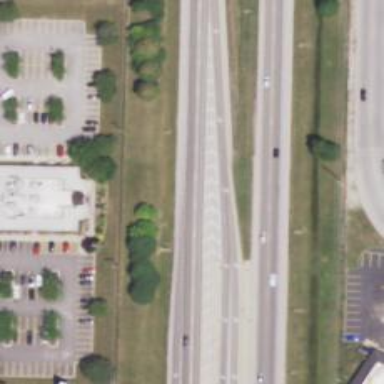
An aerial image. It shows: Trunk link highway.